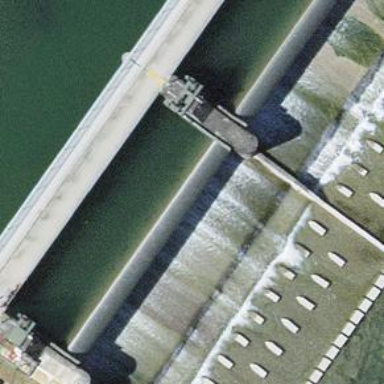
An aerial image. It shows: Weir in waterway.